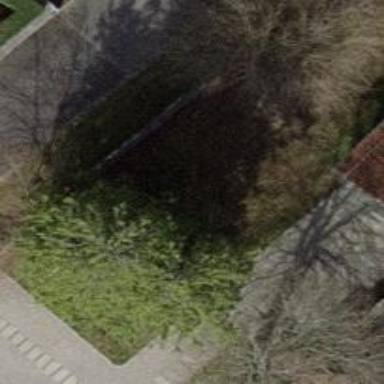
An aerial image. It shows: Evergreen needle-leaved tree.